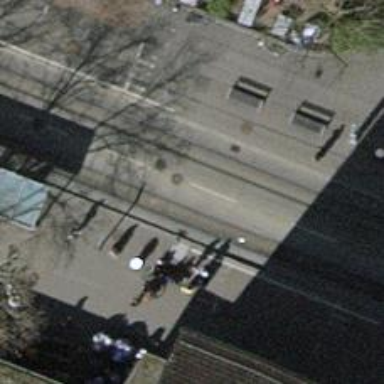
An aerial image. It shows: Bus stop with stop position for public transport.